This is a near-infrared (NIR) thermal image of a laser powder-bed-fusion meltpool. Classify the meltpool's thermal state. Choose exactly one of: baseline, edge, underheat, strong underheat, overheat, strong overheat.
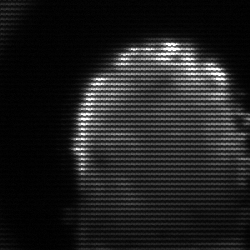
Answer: baseline